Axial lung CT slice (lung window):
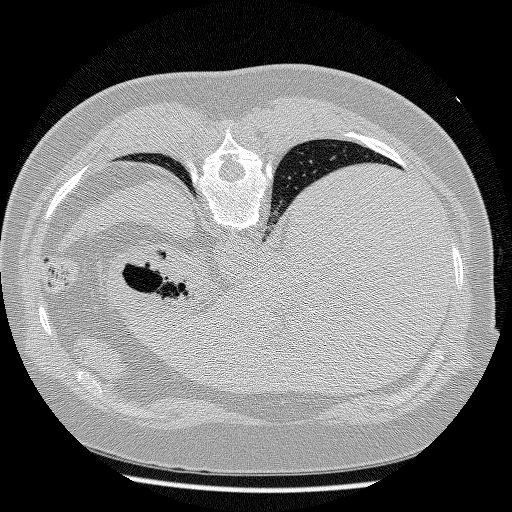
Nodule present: no